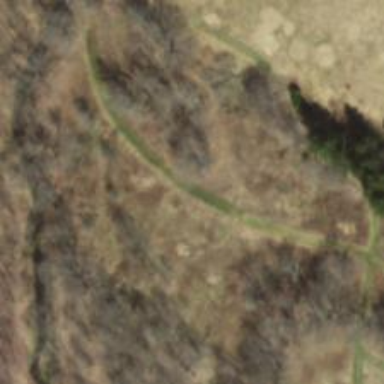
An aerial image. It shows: Path with excellent visibility for trail.